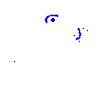
Particle: proton